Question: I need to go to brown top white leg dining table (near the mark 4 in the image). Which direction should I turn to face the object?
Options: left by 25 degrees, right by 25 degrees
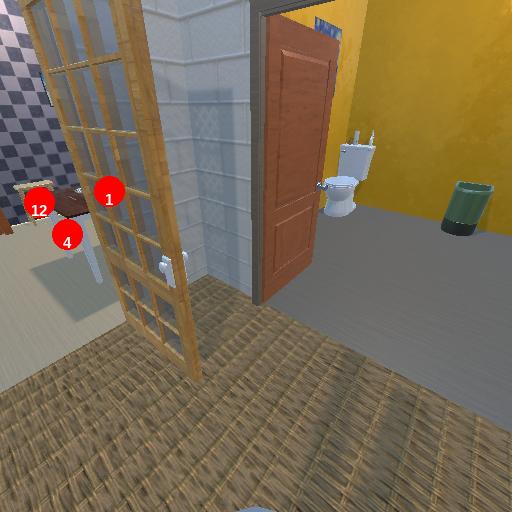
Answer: left by 25 degrees